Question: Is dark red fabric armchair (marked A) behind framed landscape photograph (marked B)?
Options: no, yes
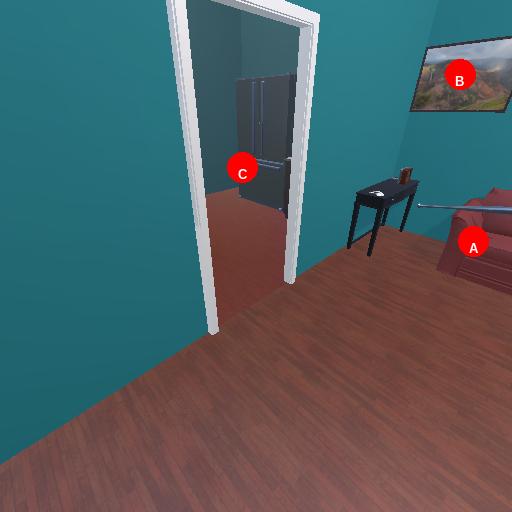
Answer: no